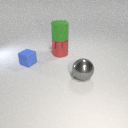
small blue rubber cube in front of large red metal cylinder